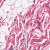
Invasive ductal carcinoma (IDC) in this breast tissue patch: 0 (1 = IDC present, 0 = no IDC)